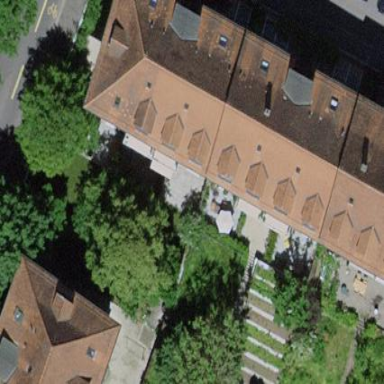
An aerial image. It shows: Hipped-roof building with apartments.